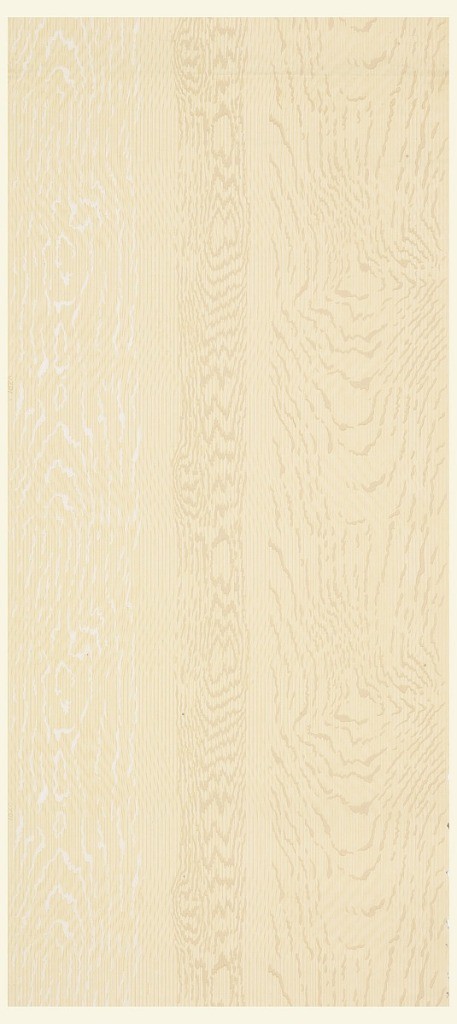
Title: Sidewall
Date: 1840–70
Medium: Machine-printed paper
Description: Wood grained paper with various grains forming vertical stripes.